Question: Edit: As Adam Washington points out, as from Beta 6, this code works as is, so the question is no longer relevant.
I am trying to create and iterate through a two dimensional array:
'''
var array = Array(count:NumColumns, repeatedValue:Array(count:NumRows, repeatedValue:Double()))
array[0][0] = 1
array[1][0] = 2
array[2][0] = 3
array[0][1] = 4
array[1][1] = 5
array[2][1] = 6
array[0][2] = 7
array[1][2] = 8
array[2][2] = 9
for column in 0...2 {
for row in 0...2 {
println("column: \(column) row: \(row) value:\(array[column][row])")
}
}
'''
However, this is the output I get:
'''
column: 0 row: 0 value:3.0
column: 0 row: 1 value:6.0
column: 0 row: 2 value:9.0
column: 1 row: 0 value:3.0
column: 1 row: 1 value:6.0
column: 1 row: 2 value:9.0
column: 2 row: 0 value:3.0
column: 2 row: 1 value:6.0
column: 2 row: 2 value:9.0
'''
It looks as if the last column in the row is overwriting the other column values.
Am I declaring it wrong?
Edit: Perhaps a picture from the Playground would help:

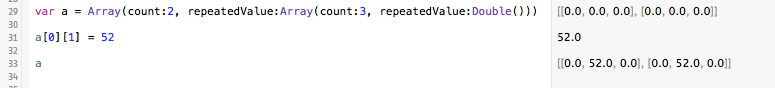
Answer: For future readers, here is an elegant solution(5x5):
'var matrix = <URL>'
and a dynamic approach:
'''
var matrix = [[Int]]() // creates an empty matrix
var row = [Int]() // fill this row
matrix.append(row) // add this row
'''